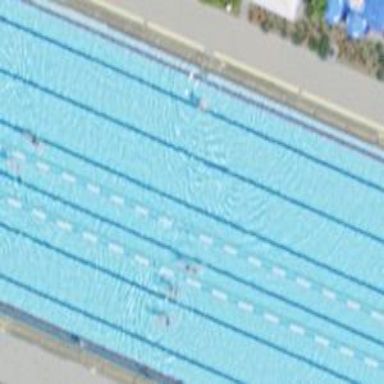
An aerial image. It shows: Swimming pool area designed for swimming and leisure activities.